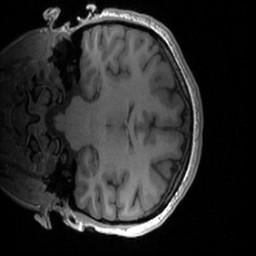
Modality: T1w
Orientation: coronal
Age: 25
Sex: female
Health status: healthy